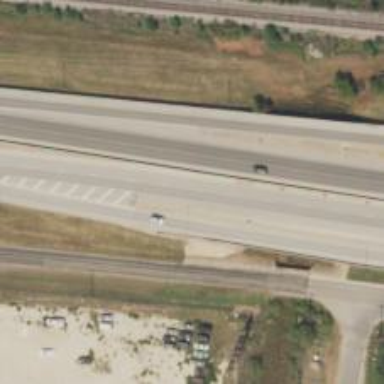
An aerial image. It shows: Trunk highway with expressway features.